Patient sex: M
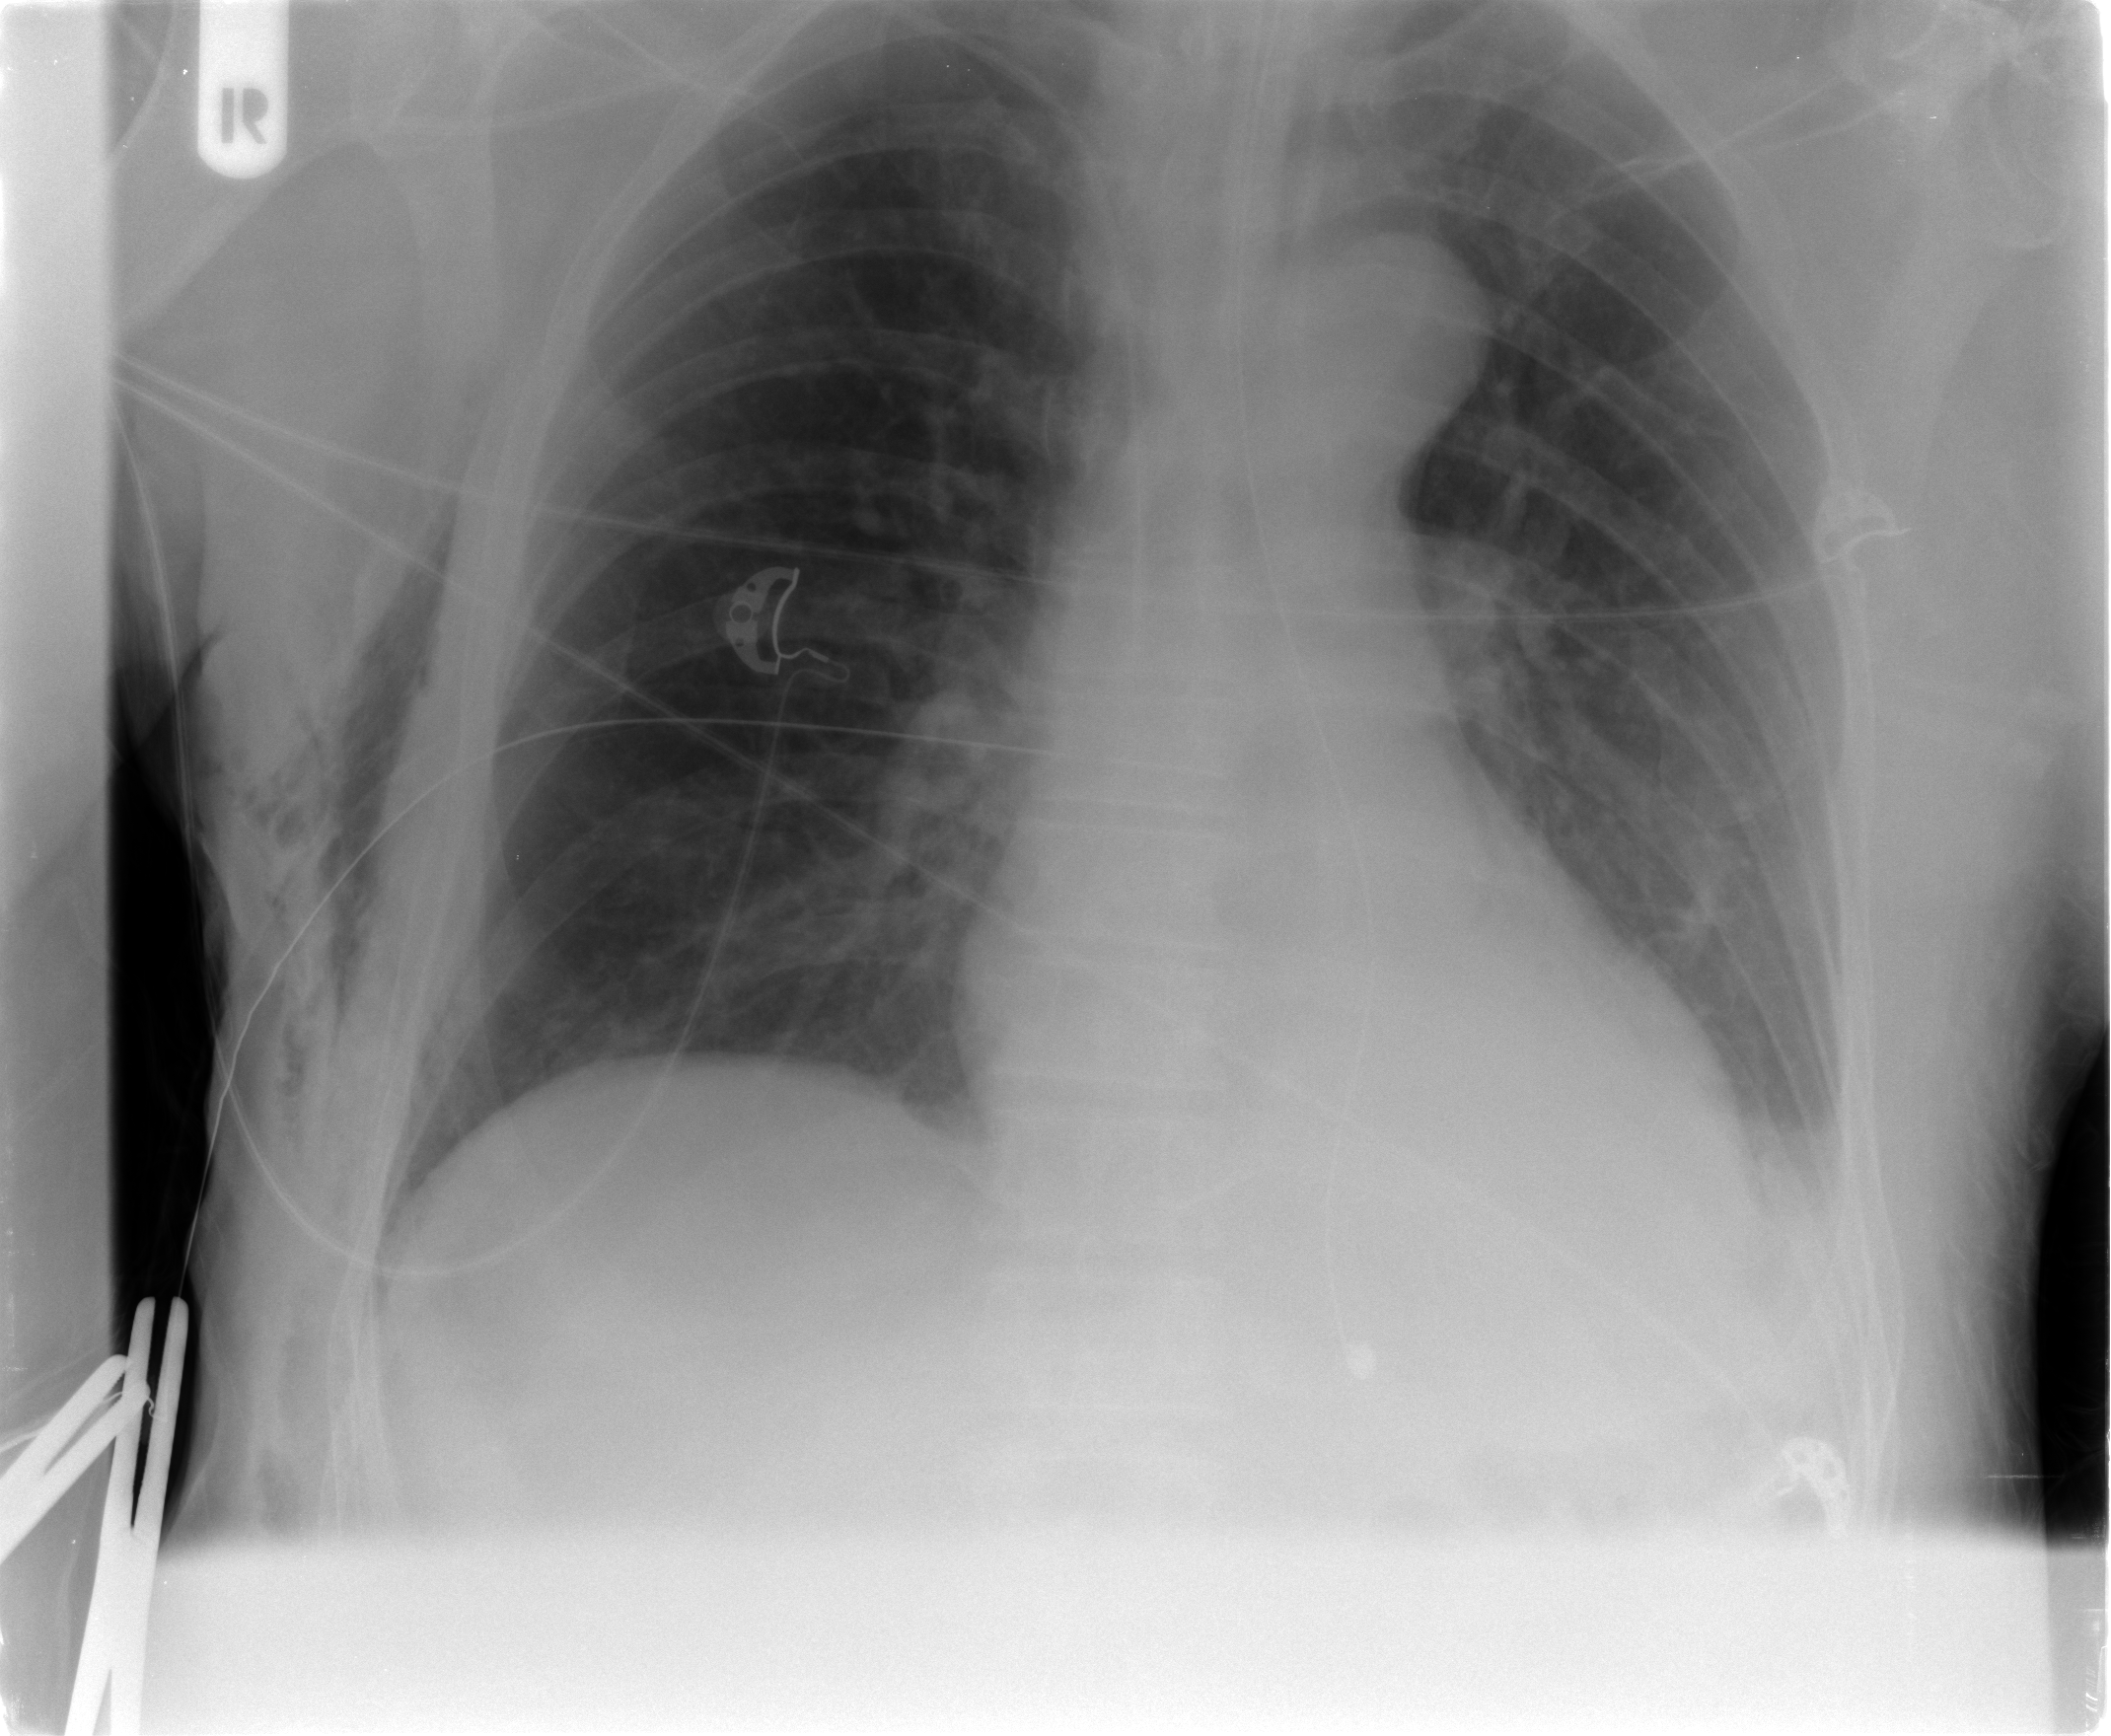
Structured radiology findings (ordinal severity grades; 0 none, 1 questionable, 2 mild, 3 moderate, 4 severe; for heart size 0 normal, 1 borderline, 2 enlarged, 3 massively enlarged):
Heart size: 0
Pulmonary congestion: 1
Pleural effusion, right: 0
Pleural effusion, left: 2
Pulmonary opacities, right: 0
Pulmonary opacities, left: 0
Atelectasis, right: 1
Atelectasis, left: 2